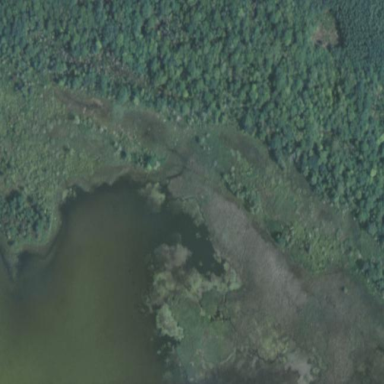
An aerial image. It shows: Swamp in wetland area.